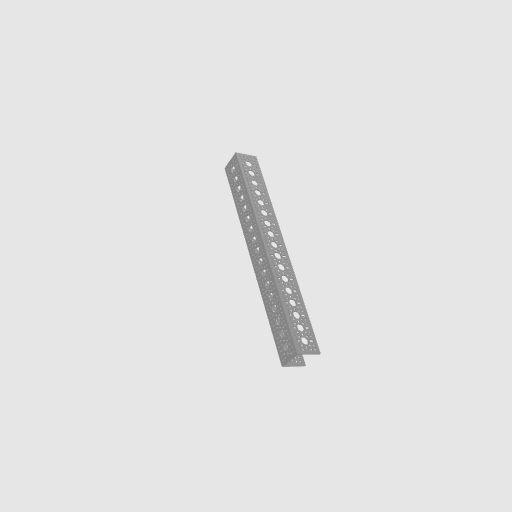
Part: UChannel17H